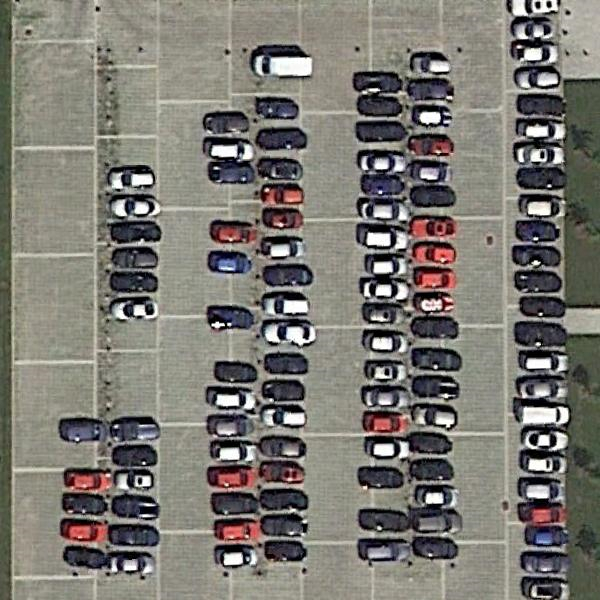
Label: Parking